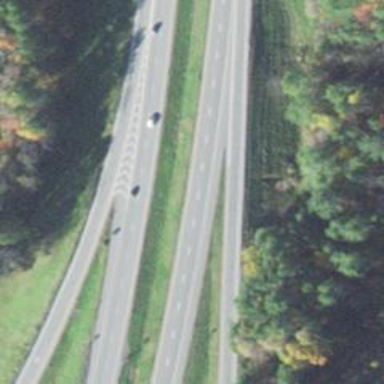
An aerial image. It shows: Asphalt motorway.